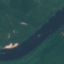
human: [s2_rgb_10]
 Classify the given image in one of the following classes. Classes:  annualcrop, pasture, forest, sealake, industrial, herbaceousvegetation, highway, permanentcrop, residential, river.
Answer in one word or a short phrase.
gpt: River